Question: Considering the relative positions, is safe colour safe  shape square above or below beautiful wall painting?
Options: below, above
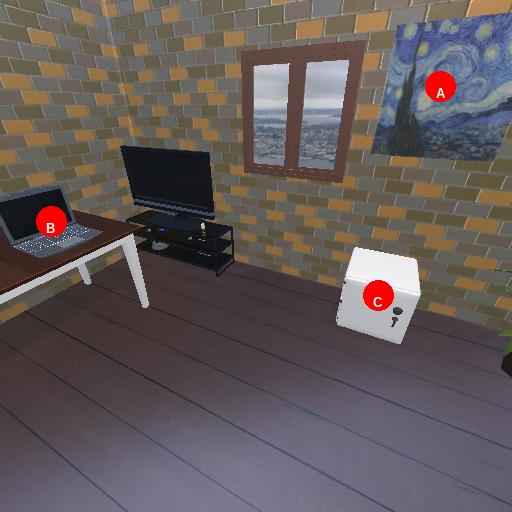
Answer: below